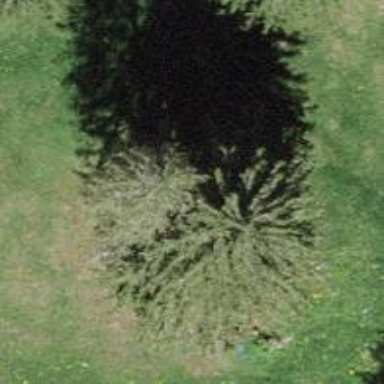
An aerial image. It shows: Beautiful tree in nature.